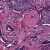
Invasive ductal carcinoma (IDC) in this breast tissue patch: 1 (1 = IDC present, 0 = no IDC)